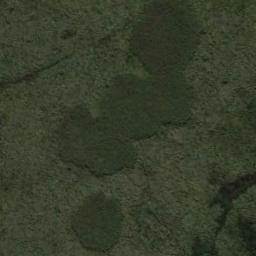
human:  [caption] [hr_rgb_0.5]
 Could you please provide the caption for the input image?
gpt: There are many different areas of water surrounded by wetlands .

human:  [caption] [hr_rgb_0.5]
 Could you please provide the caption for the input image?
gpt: There are patches of brown bare land in a lake in a wetland .

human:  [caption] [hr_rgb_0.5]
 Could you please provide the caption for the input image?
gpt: There is almost no vegetation on this wetland .

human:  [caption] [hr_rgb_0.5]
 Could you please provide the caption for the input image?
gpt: The wetland consists of bare land and green plants .

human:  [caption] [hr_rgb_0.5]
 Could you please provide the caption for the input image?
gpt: There are many green areas on the wetland .